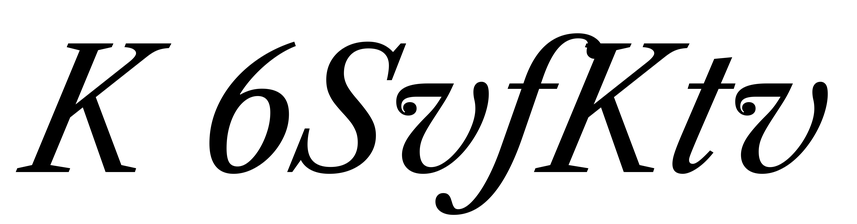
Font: LibreCaslonText-Italic_Italic